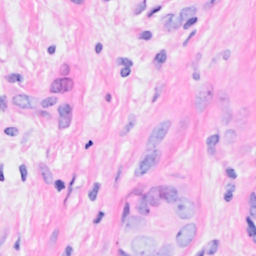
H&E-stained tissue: Breast